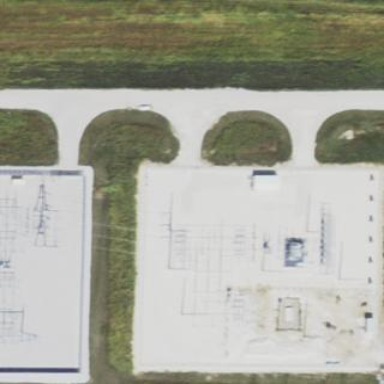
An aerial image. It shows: Power substation primarily used for electricity generation.